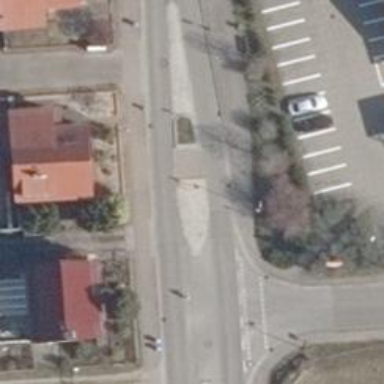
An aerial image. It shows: Unmarked crossing with traffic island.